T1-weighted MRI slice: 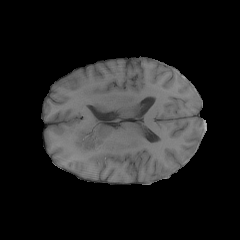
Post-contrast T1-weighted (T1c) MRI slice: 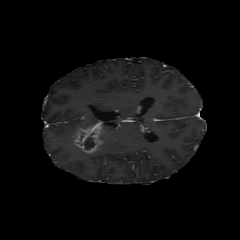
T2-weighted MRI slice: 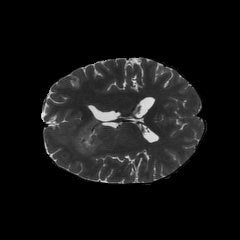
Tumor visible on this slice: yes